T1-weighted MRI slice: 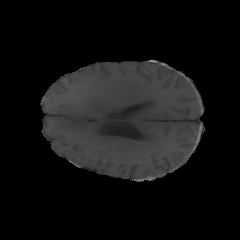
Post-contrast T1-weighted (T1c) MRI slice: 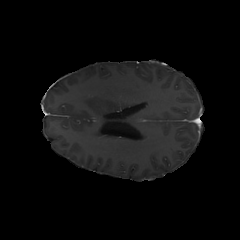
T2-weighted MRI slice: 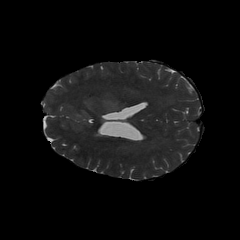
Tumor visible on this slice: yes